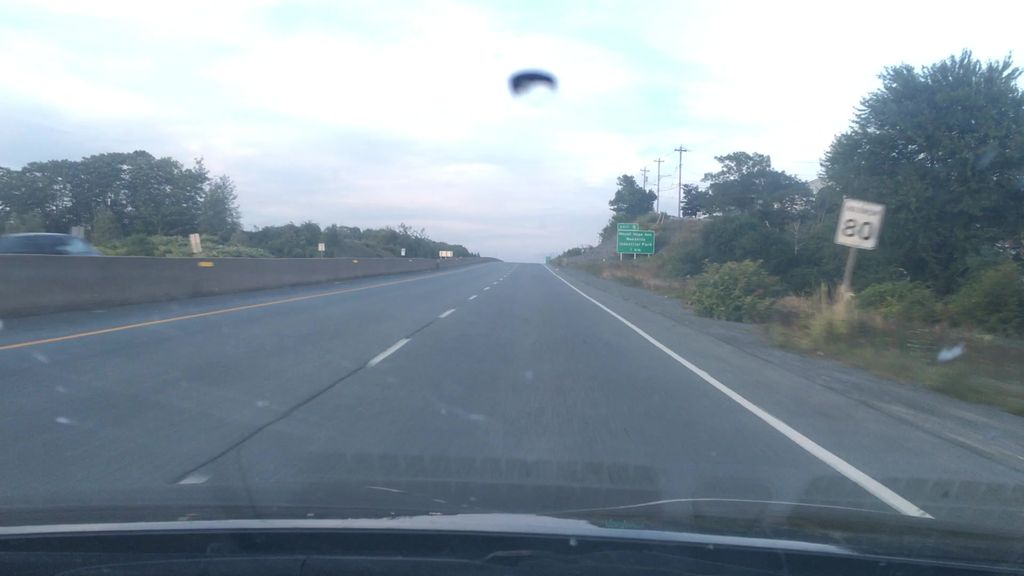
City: halifax